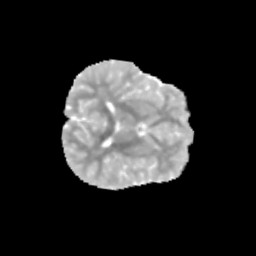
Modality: MD
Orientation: axial
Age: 9
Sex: male
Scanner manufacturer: siemens
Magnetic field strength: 3 T
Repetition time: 3.8 s
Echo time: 0.07 s